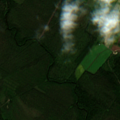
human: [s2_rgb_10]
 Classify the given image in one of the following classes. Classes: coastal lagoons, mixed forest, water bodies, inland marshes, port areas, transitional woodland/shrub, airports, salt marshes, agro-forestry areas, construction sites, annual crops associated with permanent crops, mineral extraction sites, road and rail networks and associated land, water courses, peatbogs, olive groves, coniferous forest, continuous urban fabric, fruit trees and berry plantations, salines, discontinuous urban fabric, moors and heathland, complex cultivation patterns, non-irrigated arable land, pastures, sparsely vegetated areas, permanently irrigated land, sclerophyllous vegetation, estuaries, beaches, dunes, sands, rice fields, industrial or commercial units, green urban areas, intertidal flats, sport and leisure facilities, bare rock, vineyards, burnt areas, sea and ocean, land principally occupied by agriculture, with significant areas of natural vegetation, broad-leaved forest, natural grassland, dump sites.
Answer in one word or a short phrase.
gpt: non-irrigated arable land, coniferous forest, mixed forest